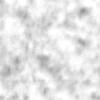
Label: no_change